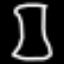
Label: hourglass